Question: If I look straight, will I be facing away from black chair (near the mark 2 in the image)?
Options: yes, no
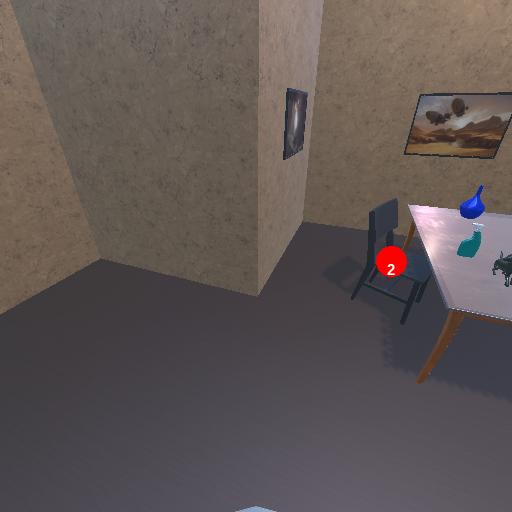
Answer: yes